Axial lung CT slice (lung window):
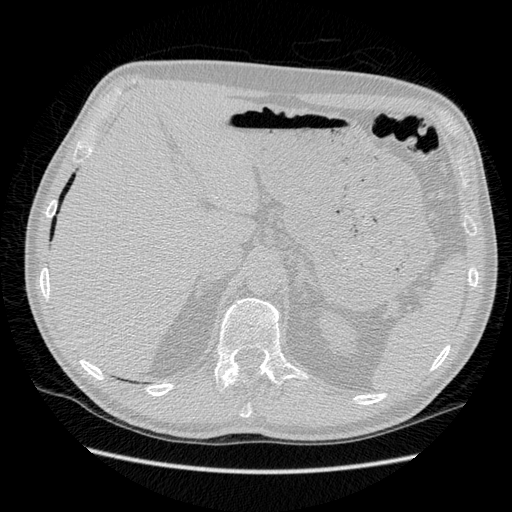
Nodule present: no